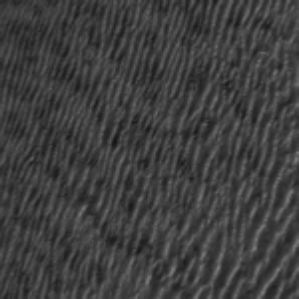
Label: frost